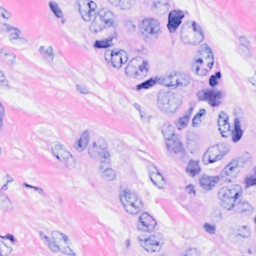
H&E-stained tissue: Breast